Question: I have this Iframe :
'''
<iframe src='http://jsbin.com/iyaVOSe/1' onload='aaa()' id='ifr'/>
'''
But the onload works only if function is declared before the iframe :
(<URL>
'''
<script>
window.aaa= function ()
{
alert('load');
}
</script>
<iframe src='http://jsbin.com/iyaVOSe/1' onload='aaa()' id='ifr'/>
'''
('aaa' is undefined) (<URL>
'''
<iframe src='http://jsbin.com/iyaVOSe/1' onload='aaa()' id='ifr'/>
<script>
window.aaa= function ()
{
alert('load');
}
</script>
'''
this is pretty weird becuase the onload has a bit of delay to happend , and also - it doesnt matter when not using iframes but onclick event :
'''
<input onclick='aaa()' />
<script>
window.aaa= function ()
{
alert('load');
}
</script>
'''
Also -in the iframe sample - : the 'aaa' is translated to :

Even so - it doesn't really need to know 'aaa' at parsing time. - because there is a wrapping function.
Notice : the load event for iframe is for the page to load and not element creation.
So - when it parses the 'iframe' - it starts to load the iframe , and then it goes immediately to the script section where 'aaa' is declared.
What am I missing (im looking for a reason - not a solution). ? what difference does it make if i call onload or onclick ?
'onload'
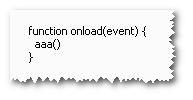
Answer: The iframe element is not defined as EMPTY. (The content of the element is the content to render if iframes are not supported or are disabled). Consequently, you cannot use XML empty-element syntax to represent the iframe. You need an explicit end tag.
You are providing your script element as the alternative content. If the iframe is rendered the alternative content will be ignored, so the script won't be executed and the function will never be added to the JS environment.
Use '<iframe></iframe>' instead of '<iframe />' and <URL>.